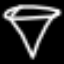
Label: diamond